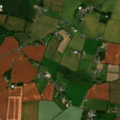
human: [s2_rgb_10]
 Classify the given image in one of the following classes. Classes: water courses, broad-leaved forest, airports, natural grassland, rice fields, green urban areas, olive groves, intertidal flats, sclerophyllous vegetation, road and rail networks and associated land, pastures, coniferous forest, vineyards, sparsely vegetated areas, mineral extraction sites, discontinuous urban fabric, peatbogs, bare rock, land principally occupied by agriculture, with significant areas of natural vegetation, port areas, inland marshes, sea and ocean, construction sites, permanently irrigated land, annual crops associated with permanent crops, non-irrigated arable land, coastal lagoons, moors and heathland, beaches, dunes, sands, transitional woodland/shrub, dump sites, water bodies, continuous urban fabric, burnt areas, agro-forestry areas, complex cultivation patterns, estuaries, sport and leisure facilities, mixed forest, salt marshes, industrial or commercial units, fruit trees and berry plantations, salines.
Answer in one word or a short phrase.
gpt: non-irrigated arable land, pastures